Question: I am trying to make a group of elements in two columns, when you click on one it should expand and push all of the other ones out of the way. Like going from A to B.

I have explicitly created two columns then filled them. When you click on an element in the left column, it expands, which pushes the stuff below it down, and the column on the right is supposed to move more right so that it is partially hidden off screen. The problems are that the elements above aren't pushed up, and the right column, is pushed below the left column, and then pushed right.
You can see the results here <URL>.
It is strange because the right column starts moving right a bit, then moves down, and then finishes moving right. If I don't explicitly set the right column to 'left: 270px;' it will just be pushed below. I have tried to lock it's y position by setting 'top: 5px;' but it keeps getting forced down. How can I make the elements move as I want them to?
'''
<div class="container">
<span class="col left">
<div class="elem">x</div>
<div class="elem">x</div>
<div class="elem">x</div>
</span>
<span class="col right">
<div class="elem">x</div>
<div class="elem">x</div>
<div class="elem">x</div>
</span>
</div>
'''
'''
.container {
position: absolute;
background-color: red;
height: 400px;
width: 330px;
overflow: hidden;
}
.elem {
height: 60px;
width: 150px;
background-color: yellow;
margin: 5px 5px;
position: relative;
transition: all 2s ease;
}
.col{
position: relative;
display: inline-block;
transition: all 2s ease;
}
.expand {
height: 100px;
width: 200px;
margin: 10px 10px;
}
.push{
left: 270px;
}
'''
'''
$(".elem").click(function () {
$(this).addClass("expand");
$(".right").addClass("push");
});
'''
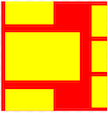
Answer: Try it: <URL>
I removed the .push css, added 'white-space:nowrap;', added 'vertical-align:top;', added class '.WithLarge' to container and added 'margin-top:-20px;' to it.
'Margin-top' solves the transition and 'is(":first-child")' solves clicking the first element.
Javascript
'''
$(".elem").click(function () {
$(this).toggleClass("expand");
if (!$(this).is(":first-child"))
$(this).parent().toggleClass("WithLarge");
});
'''
CSS
'''
.container {
position: absolute;
background-color: red;
height: 400px;
width: 330px;
overflow: hidden;
white-space:nowrap;
}
.col{
position: relative;
display: inline-block;
transition: all 2s ease;
vertical-align: top;
}
.WithLarge{
margin-top:-20px;
}
'''